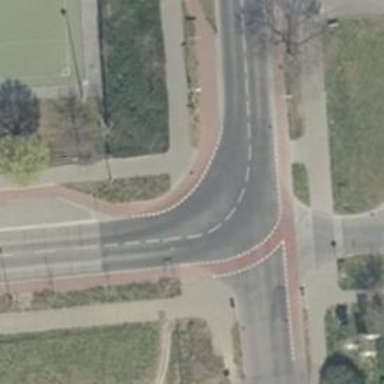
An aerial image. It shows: Unmarked road crossing.